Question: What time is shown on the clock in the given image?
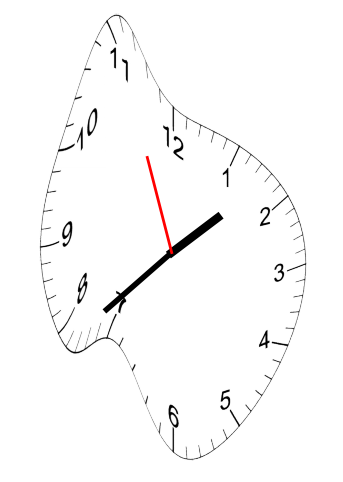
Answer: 01:37:56